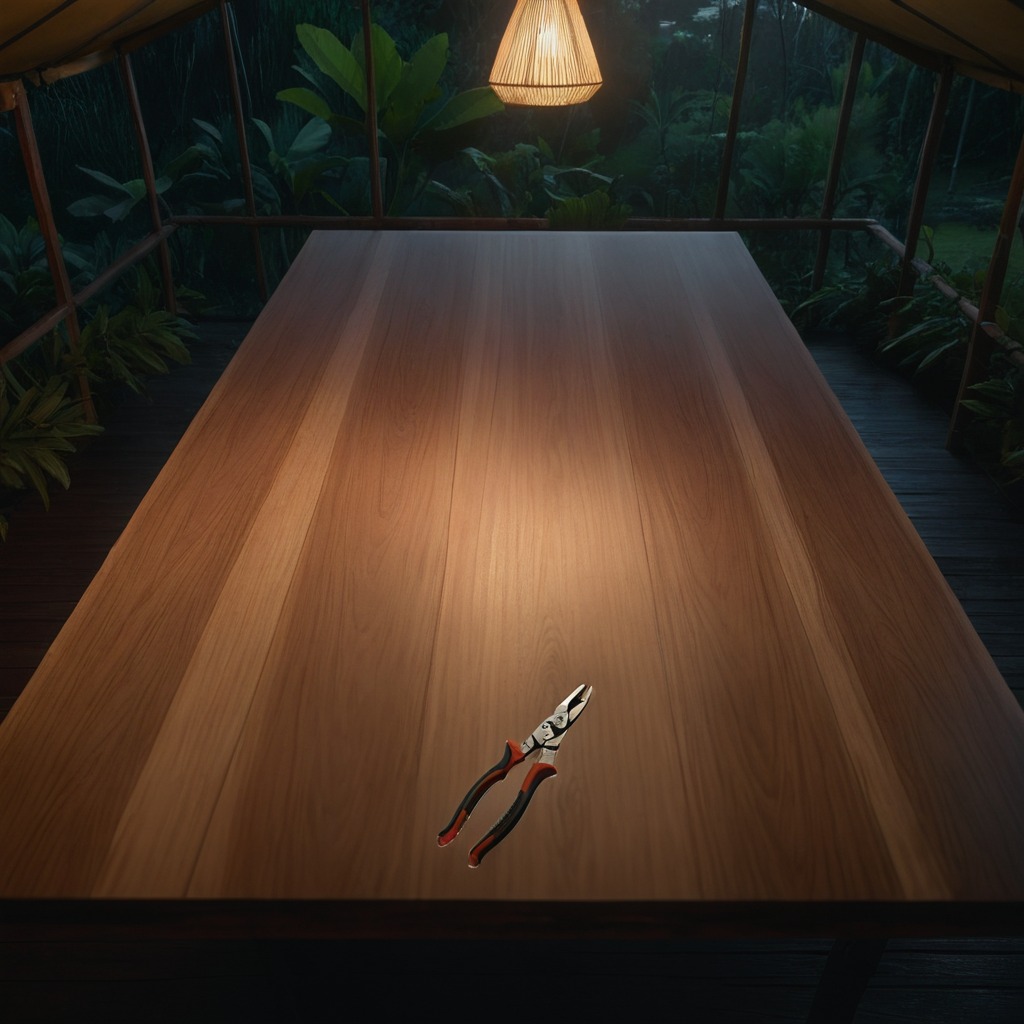
A plier is lying on a wooden table inside a jungle field workshop tent at night.